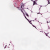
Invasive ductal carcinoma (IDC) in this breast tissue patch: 1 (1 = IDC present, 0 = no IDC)